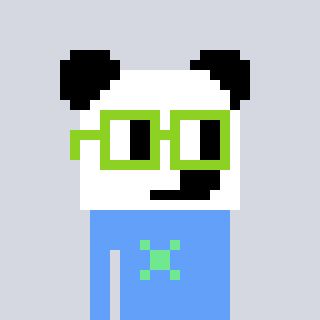
a pixel art character with square light green glasses, a panda-shaped head and a blue-colored body on a cool background